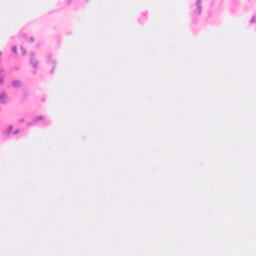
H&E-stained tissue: Colon